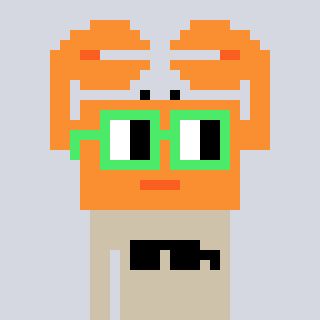
a pixel art character with square light green glasses, a crab-shaped head and a bege-colored body on a cool background